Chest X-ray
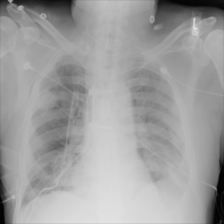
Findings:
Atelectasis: positive
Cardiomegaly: negative
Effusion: positive
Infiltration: negative
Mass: negative
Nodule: negative
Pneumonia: negative
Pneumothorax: negative
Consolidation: negative
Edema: negative
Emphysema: negative
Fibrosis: negative
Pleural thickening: negative
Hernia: negative